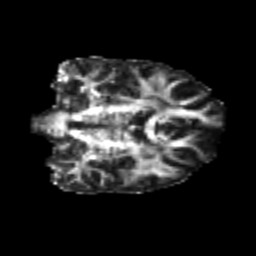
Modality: FA
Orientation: coronal
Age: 23
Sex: female
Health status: healthy
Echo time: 0.074 s